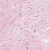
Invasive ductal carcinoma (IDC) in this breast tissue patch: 0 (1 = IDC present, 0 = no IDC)